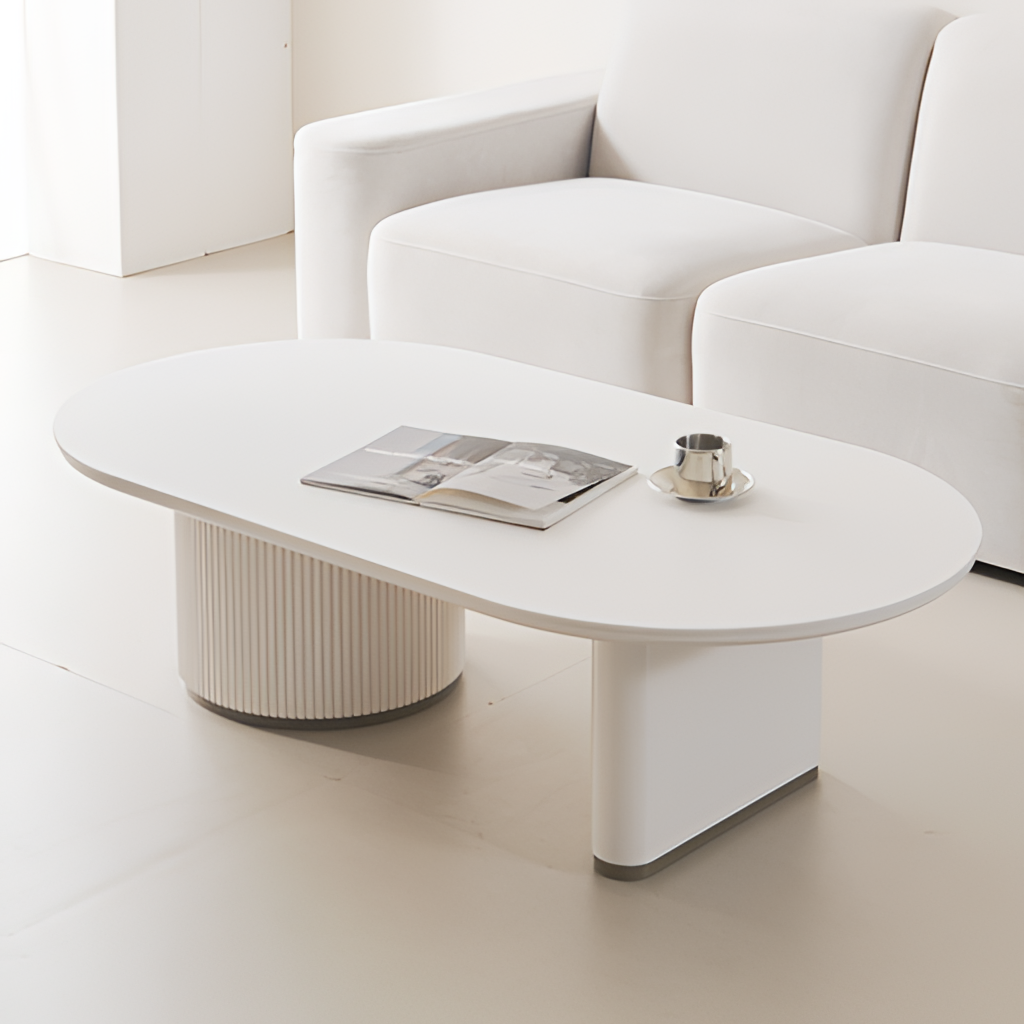
wood coffee table, living room, cream paint wallpaper, with solid pattern, minimalist, tile flooring, with large square pattern